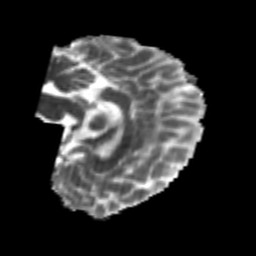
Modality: MD
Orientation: sagittal
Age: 22
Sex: male
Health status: healthy
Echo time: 0.074 s